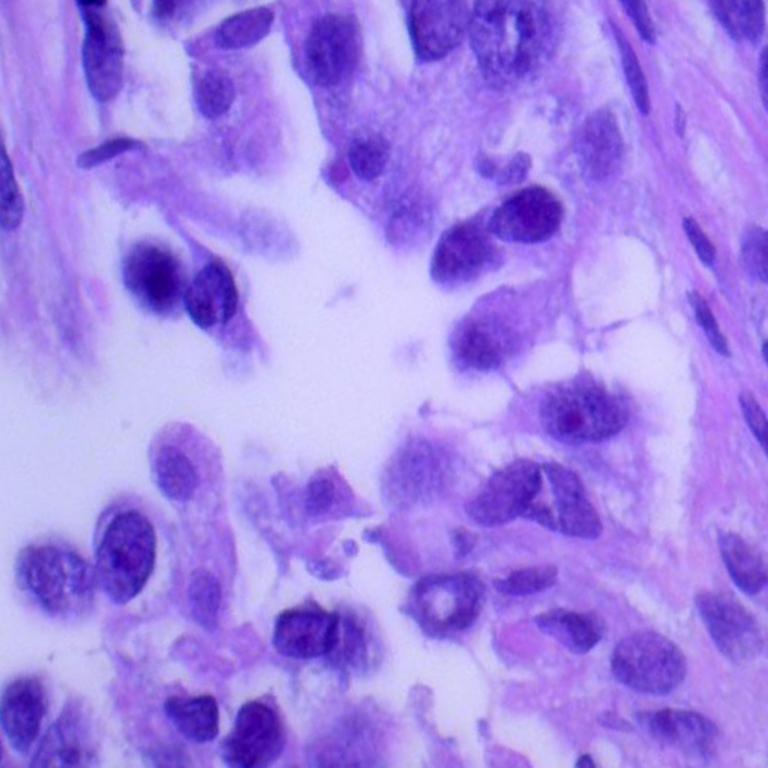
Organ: lung
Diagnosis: adenocarcinomas